Question: I have a scenario where I overlapped a view('pageViewController' inside the view) with a 'uitableview' with an offset of 130, and that 'uitableview' is Transparent, only cells will be scrolled and visible.
My requirement is within this offset place of 130, I want to pass touch events to the view('pageViewController') which is below the 'uitableview' and that view is not a superview(It is a sibling view) of table view but I overlapped it with tableview.
So is it possible to pass touch (Horizontal Swiping Event) to the view which is below the 'uitableview' in the transparent area (Offset Area of 130); if yes, what I have to do for this?

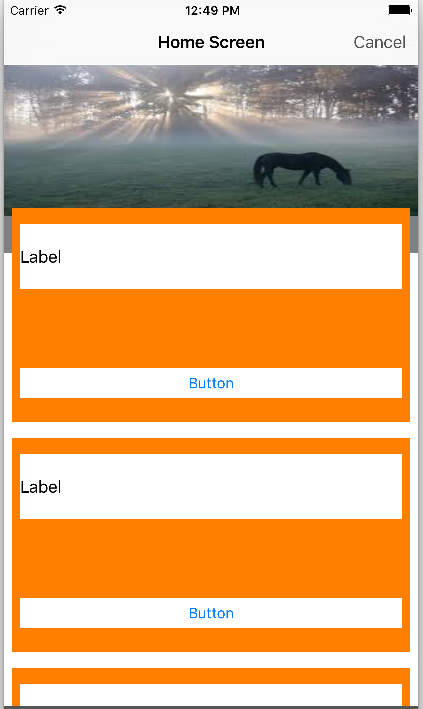
Answer: There are of options for controlling how touch events and scrolling interact in iOS. You can override 'hitTest', you can use delegate messages sent to gesture recognizers to say which combinations of recognizers should fire when, etc. Without seeing your problem in detail it's hard to say which is best... and even then, you might say it's partly a matter of style. (At first blush, though, I'd guess that overriding 'hitTest' to return different views at different times might be it.)
I'd recommend watching the WWDC 2014 video on <URL>